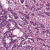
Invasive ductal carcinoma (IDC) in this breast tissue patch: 1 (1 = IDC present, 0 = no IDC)